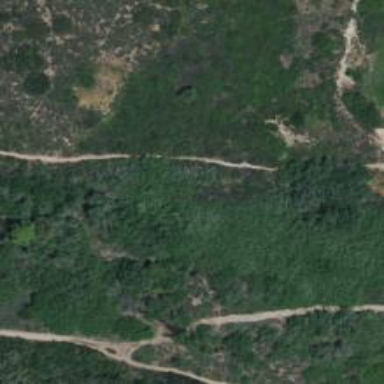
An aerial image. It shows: Path with excellent visibility for trail.